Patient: sex F, age 56
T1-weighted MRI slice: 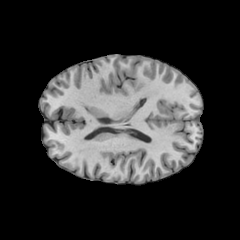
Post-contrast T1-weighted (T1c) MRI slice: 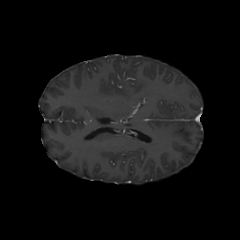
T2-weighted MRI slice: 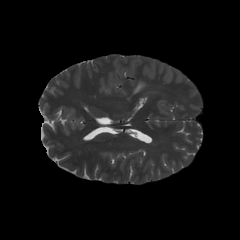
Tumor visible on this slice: yes
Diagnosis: Glioblastoma, IDH-wildtype
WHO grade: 4